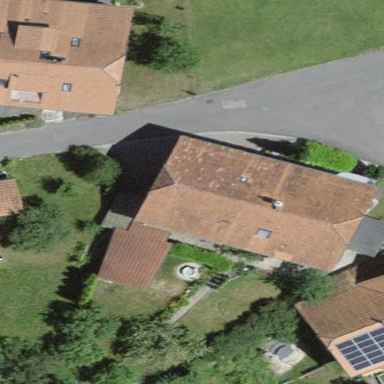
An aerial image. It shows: Residential building with half-hipped roof shape.